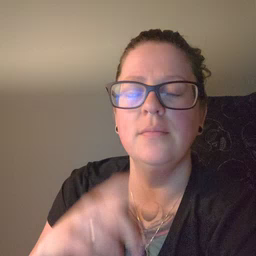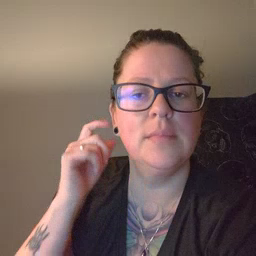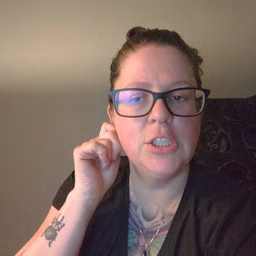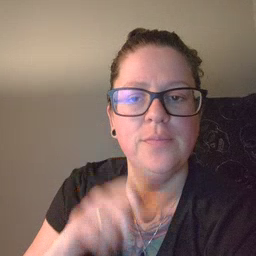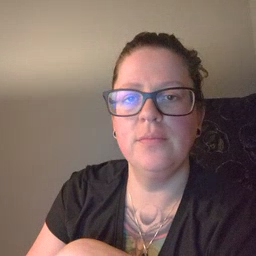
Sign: ear